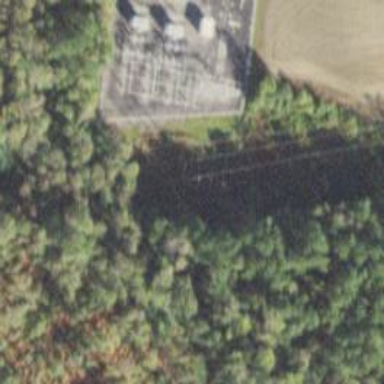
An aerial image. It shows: Power tower.